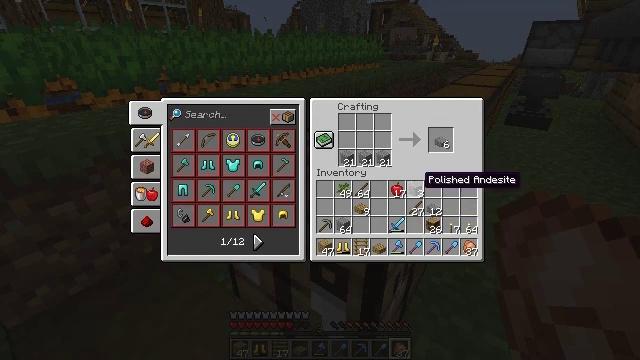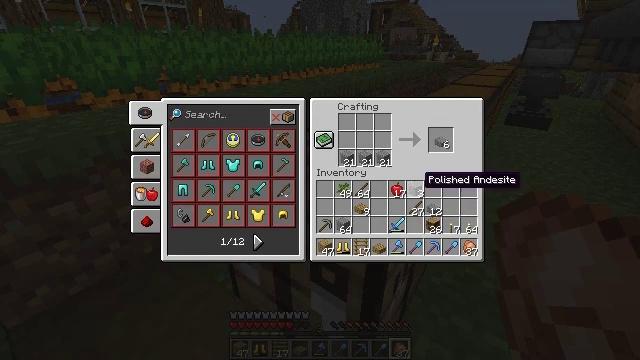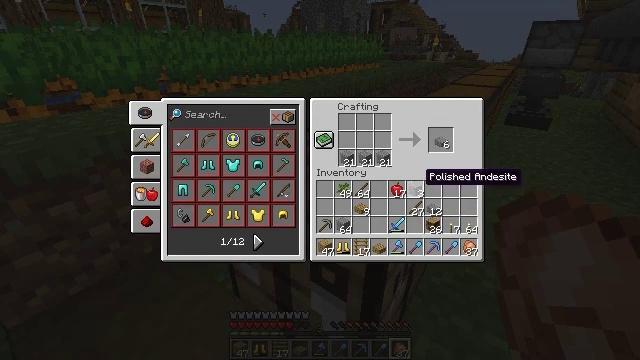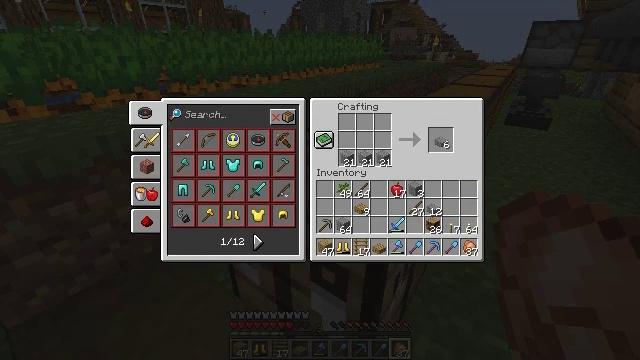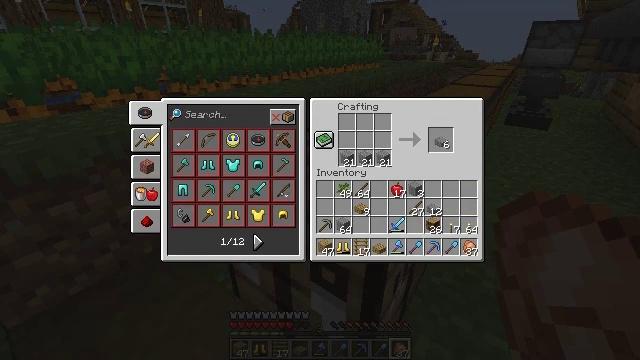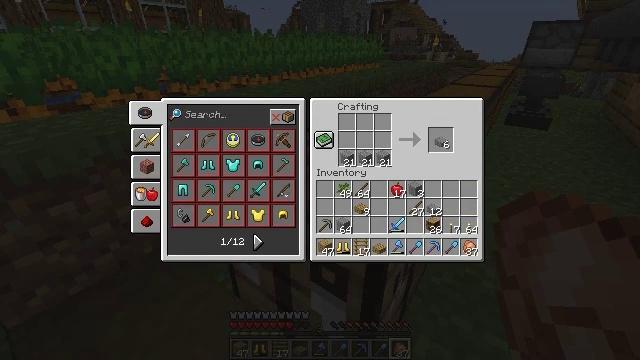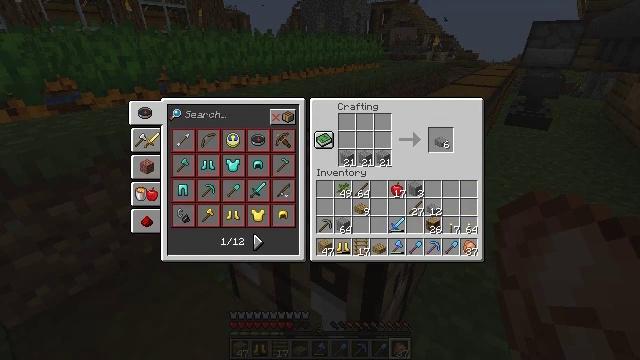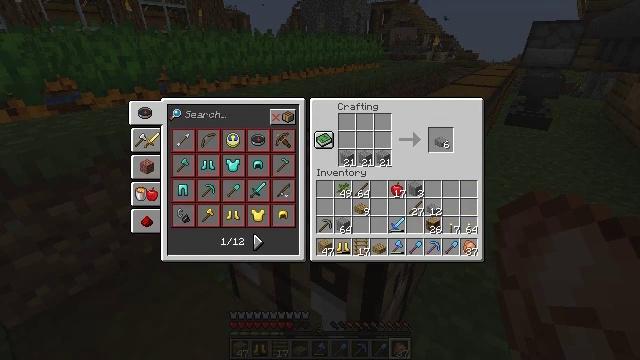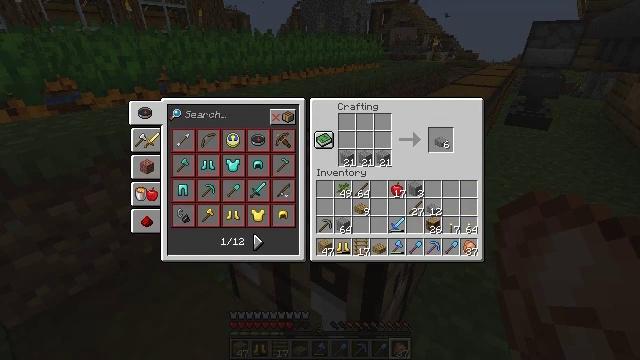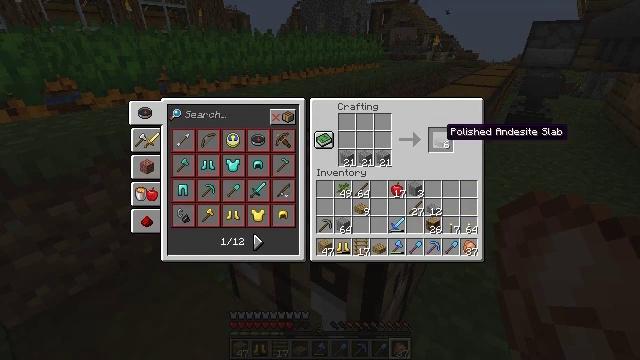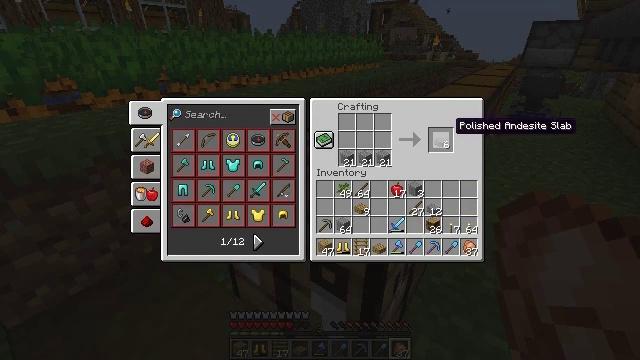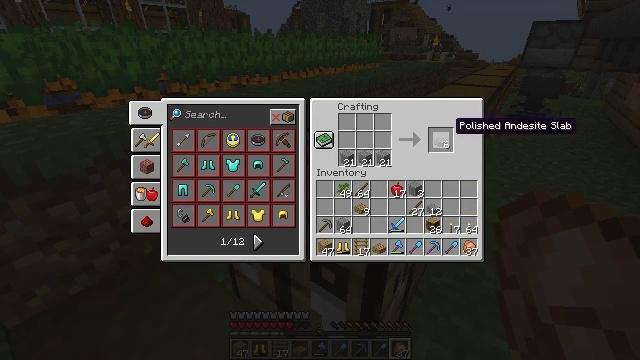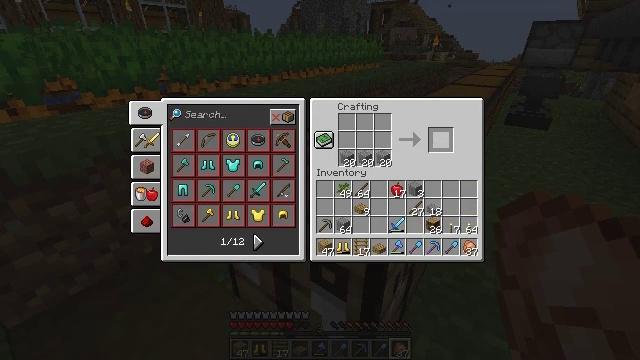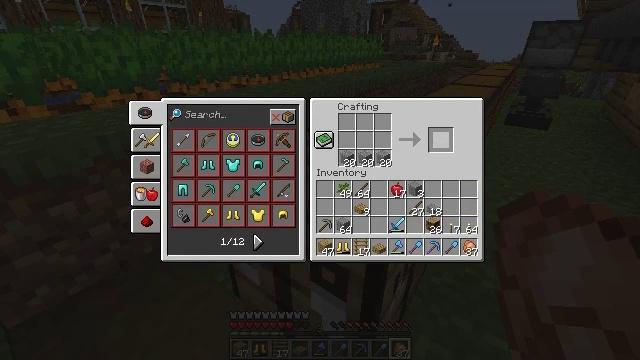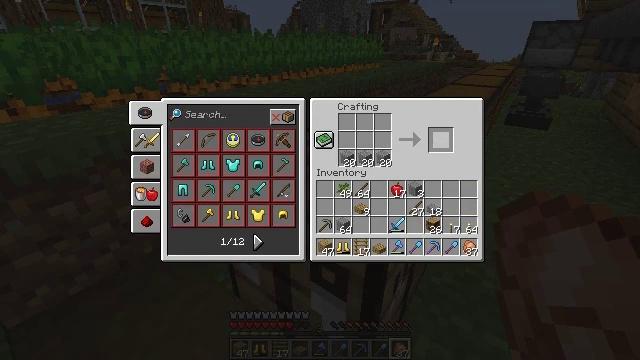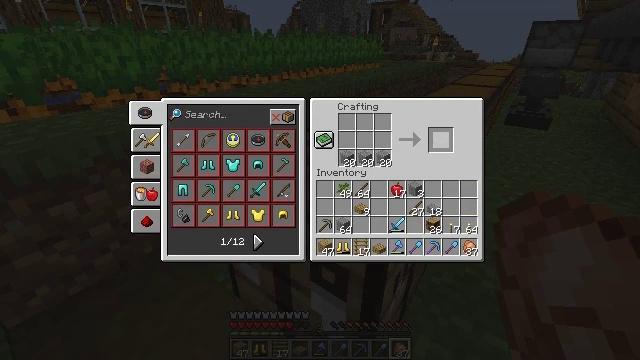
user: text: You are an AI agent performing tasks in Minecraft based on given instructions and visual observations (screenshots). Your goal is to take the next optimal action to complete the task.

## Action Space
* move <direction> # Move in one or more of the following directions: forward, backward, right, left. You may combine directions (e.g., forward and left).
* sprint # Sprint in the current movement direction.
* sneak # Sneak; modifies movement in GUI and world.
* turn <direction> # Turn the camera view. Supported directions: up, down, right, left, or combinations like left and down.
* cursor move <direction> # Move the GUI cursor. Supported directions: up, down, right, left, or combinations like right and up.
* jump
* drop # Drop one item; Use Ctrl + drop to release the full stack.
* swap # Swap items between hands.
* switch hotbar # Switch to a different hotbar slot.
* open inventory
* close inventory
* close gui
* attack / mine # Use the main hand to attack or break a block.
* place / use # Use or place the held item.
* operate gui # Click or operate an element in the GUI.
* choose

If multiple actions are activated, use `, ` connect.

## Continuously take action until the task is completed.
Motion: motion action
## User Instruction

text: Turn polished andesite into a polished andesite slab.
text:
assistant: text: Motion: no_op
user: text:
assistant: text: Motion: no_op
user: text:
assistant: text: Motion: sneak, cursor move up
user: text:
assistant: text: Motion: sneak, cursor move up
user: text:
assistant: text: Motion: sneak
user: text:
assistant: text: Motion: sneak
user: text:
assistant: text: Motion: sneak
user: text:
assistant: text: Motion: sneak
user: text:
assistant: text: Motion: sneak, cursor move right
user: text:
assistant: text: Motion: sneak, cursor move right
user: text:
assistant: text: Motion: sneak
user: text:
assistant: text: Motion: sneak, operate gui
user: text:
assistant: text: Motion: sneak, operate gui
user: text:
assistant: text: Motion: sneak, operate gui
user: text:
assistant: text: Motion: sneak
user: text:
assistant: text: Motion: sneak, cursor move left and down
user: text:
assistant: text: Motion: sneak, cursor move left and down
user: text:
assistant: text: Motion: cursor move down
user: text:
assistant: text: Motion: no_op
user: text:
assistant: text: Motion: no_op
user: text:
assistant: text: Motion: no_op
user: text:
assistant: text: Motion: no_op
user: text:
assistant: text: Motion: no_op
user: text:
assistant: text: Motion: no_op
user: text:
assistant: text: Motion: no_op
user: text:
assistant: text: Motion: no_op
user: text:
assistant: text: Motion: no_op
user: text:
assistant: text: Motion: operate gui
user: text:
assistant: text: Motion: operate gui
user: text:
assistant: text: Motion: operate gui